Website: macys
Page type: customer-info-address
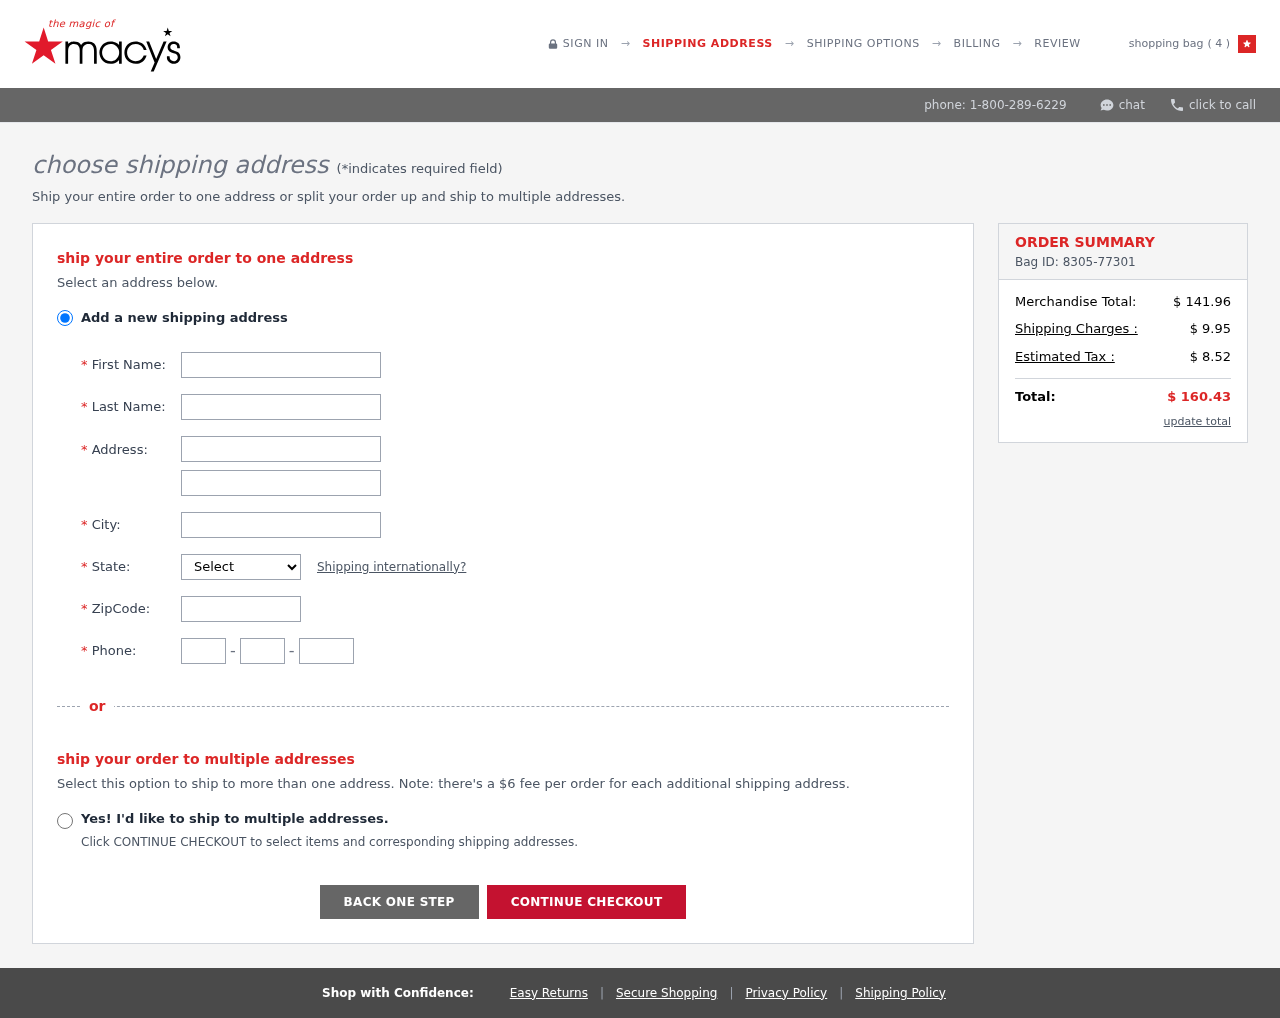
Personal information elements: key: PII_CITY
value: Johnhaven
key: PII_FIRSTNAME
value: Jennifer
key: PII_LASTNAME
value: Mcdonald
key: PII_PHONE_AREA
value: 779
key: PII_PHONE_PREFIX
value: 761
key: PII_PHONE_SUFFIX
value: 8192
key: PII_POSTCODE
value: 44960
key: PII_STATE_ABBR
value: VI
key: PII_STREET
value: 505 Roberts Divide
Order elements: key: ORDER_NUM_ITEMS
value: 4
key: ORDER_ID
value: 8305-77301
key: ORDER_SUBTOTAL
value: $ 141.96
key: ORDER_SHIPPING_COST
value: $ 9.95
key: ORDER_TAX
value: $ 8.52
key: ORDER_TOTAL
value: $ 160.43